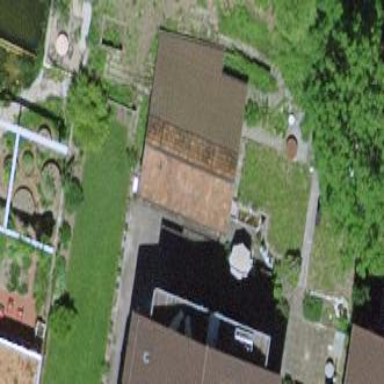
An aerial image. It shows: Garage.